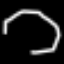
Label: octagon